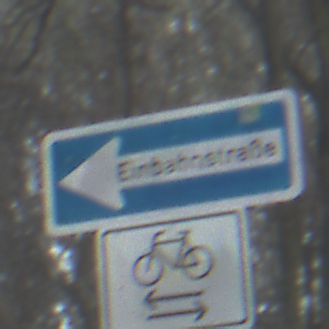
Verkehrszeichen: EinbahnstrasseLinksweisend
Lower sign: RichtungsangabeDurchPfeile9
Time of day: SunriseSunset
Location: Outdoor (Nature)
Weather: Clear
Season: Winter
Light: Natural